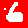
Digit: 6